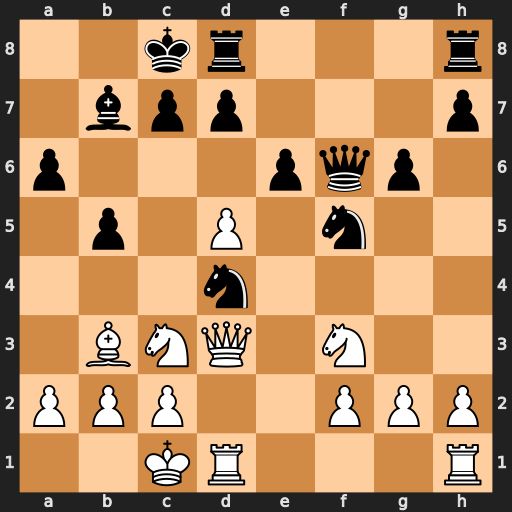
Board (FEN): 2kr3r/1bpp3p/p3pqp1/1p1P1n2/3n4/1BNQ1N2/PPP2PPP/2KR3R
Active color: w
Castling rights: -
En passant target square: -
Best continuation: Nxd4 Qxd4 Qxd4 Nxd4 Rxd4